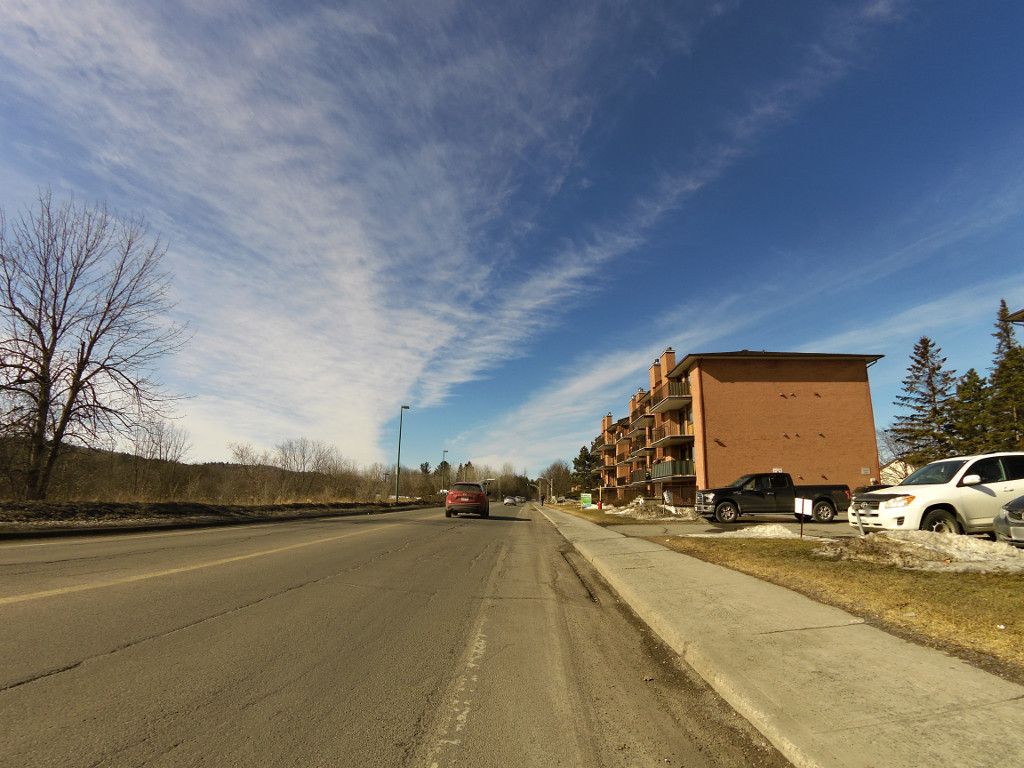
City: ottawa-gatineau